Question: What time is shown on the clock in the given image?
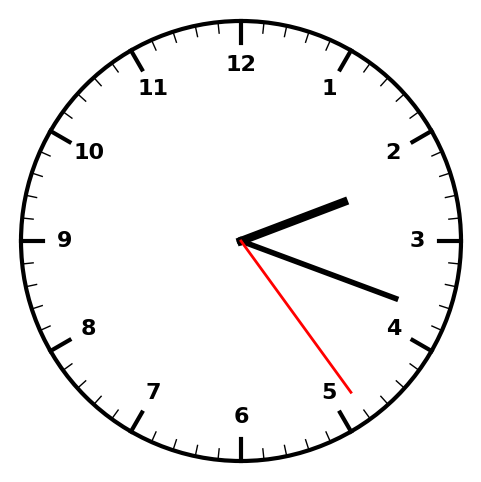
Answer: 02:18:24